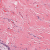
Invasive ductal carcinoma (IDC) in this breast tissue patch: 0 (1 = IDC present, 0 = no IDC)